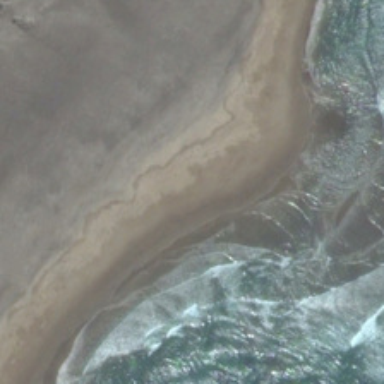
This is a beach and the water is just like sapphire .